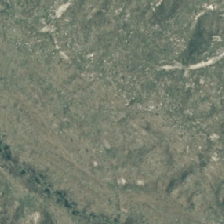
Land cover: high_producing_grassland